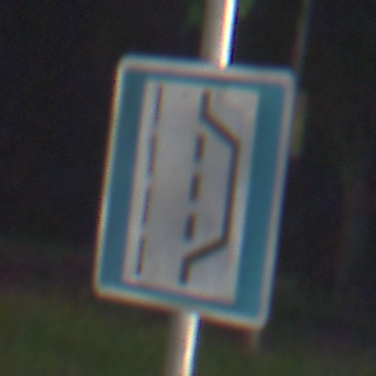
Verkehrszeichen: NothalteUndPannenbucht
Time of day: Night
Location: Outdoor (Suburban)
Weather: PartlyCloudy
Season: NotSpecified
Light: Artificial